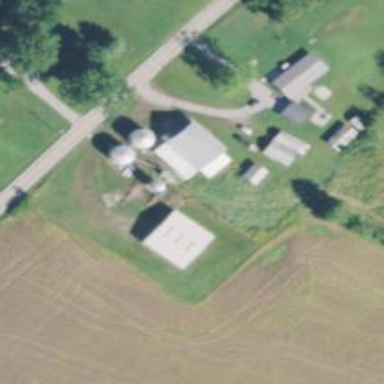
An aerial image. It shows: Silo.